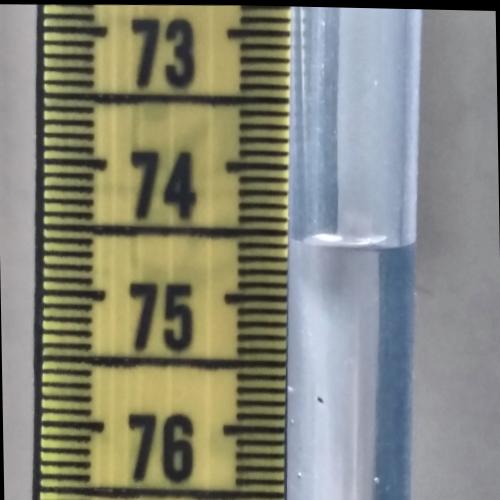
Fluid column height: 74.6 cm